Question: In automated tests, I need to know how I can check if words with an accent was displayed. I performed automated tests as below:
'''
# encoding: utf-8
Feature: Calculo de triangulo
Scenario: Calculando um triangulo equilatero
Given que estou na tela do TrianguloApp
When eu preencher o campo Lado 1 com "3"
And eu preencher o campo Lado 2 com "3"
And eu preencher o campo Lado 3 com "3"
And eu clicar em Calcular
Then a mensagem "O triangulo e Equilatero" sera exibida
'''
'''
Given(/^que estou na tela do TrianguloApp$/) do
element_exists("* text:'TrianguloApp'")
end
When(/^eu preencher o campo Lado 1 com "(.*?)"$/) do |lado1|
enter_text "* id:'txtLado1'", "#{lado1}"
end
When(/^eu preencher o campo Lado 2 com "(.*?)"$/) do |lado2|
enter_text "* id:'txtLado2'", "#{lado2}"
end
When(/^eu preencher o campo Lado 3 com "(.*?)"$/) do |lado3|
enter_text "* id:'txtLado3'", "#{lado3}"
end
When(/^eu clicar em Calcular$/) do
touch("* id:'btnCalcular'")
end
Then(/^a mensagem "(.*?)" sera exibida$/) do |mensagem|
element_exists("* O triangulo e Equilatero")
end
'''
The result is as in the image below.

The error occurred because of trying to verify that the phrase 'O triangulo e Equilatero' was displayed on the screen.
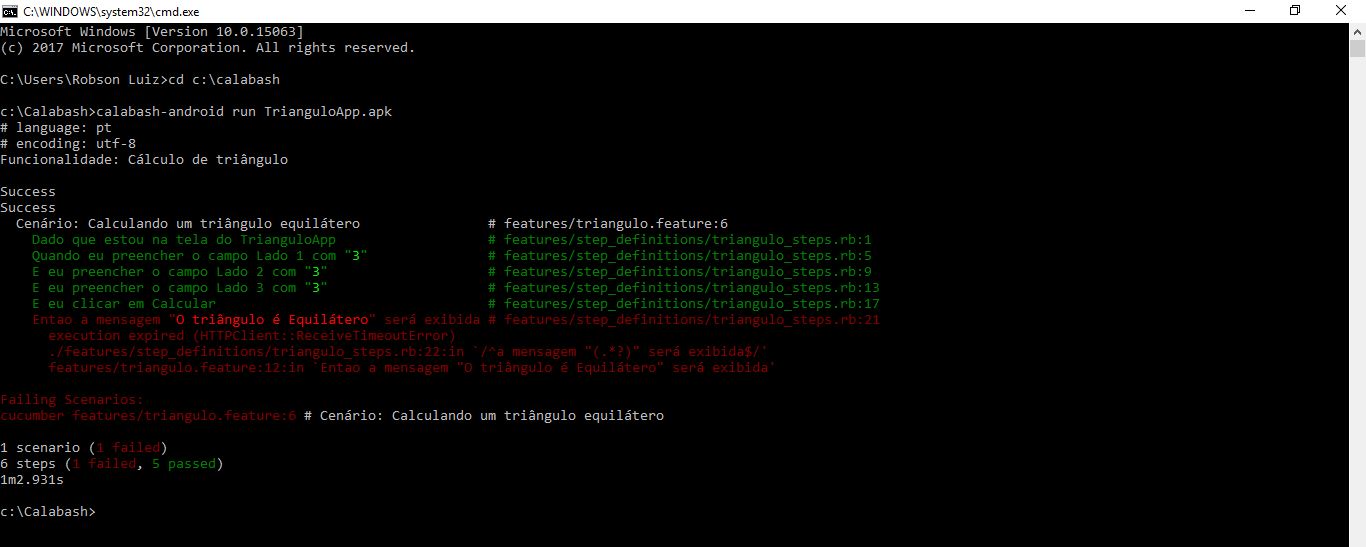
Answer: I was able to validate the text 'O triangulo e Equilatero'
I changed the command 'element_exists' to 'macro %Q|I should see "#{text}"|'
See how it got:
'Entao(/^a mensagem "(.*?)" sera exibida$/) do |mensagem| macro %Q|I should see "#{mensagem}"| end'
Source: <URL>